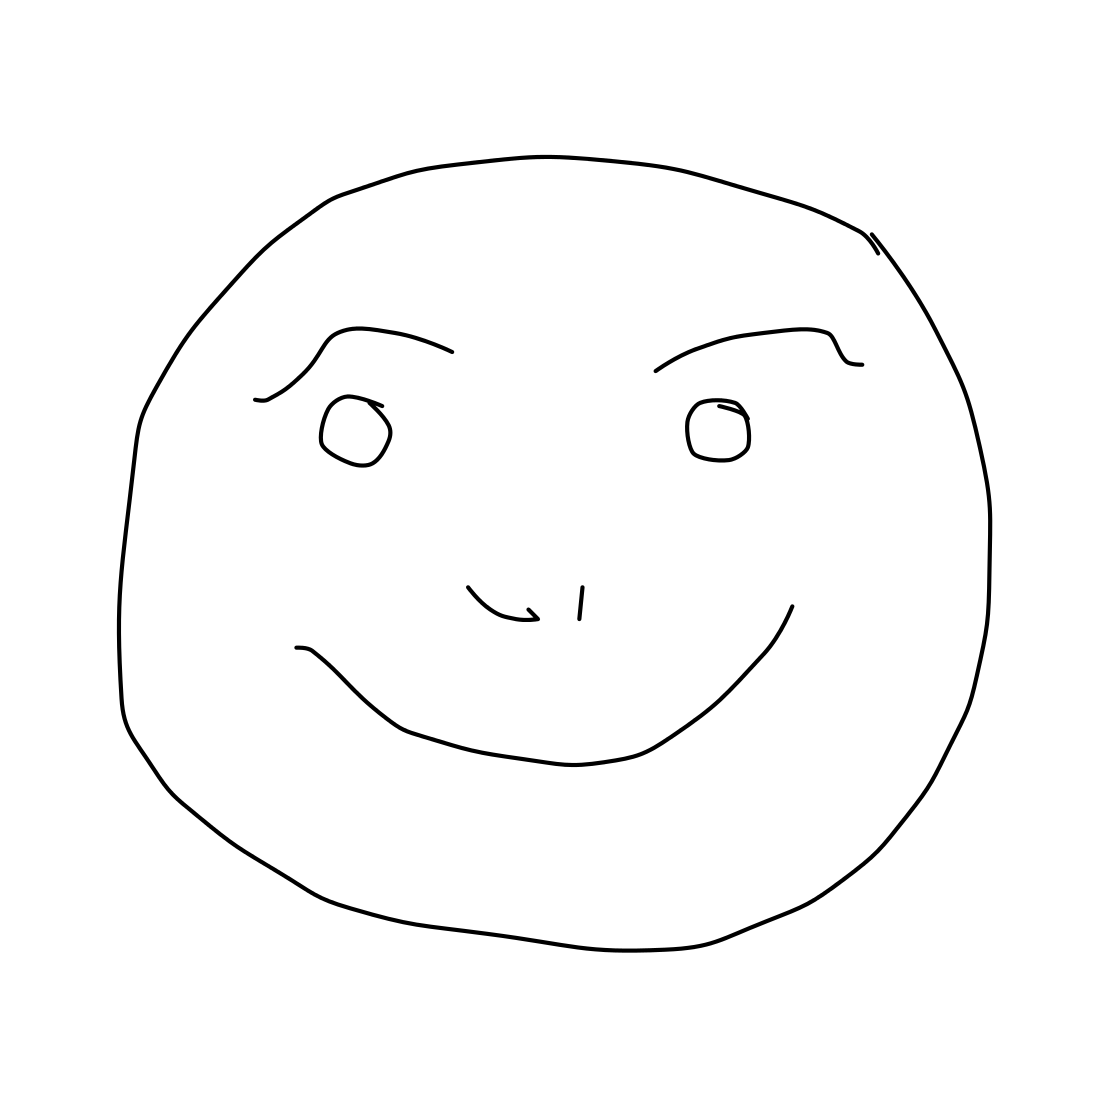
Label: face